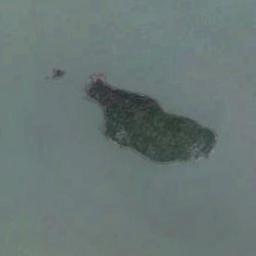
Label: island